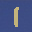
Label: 1